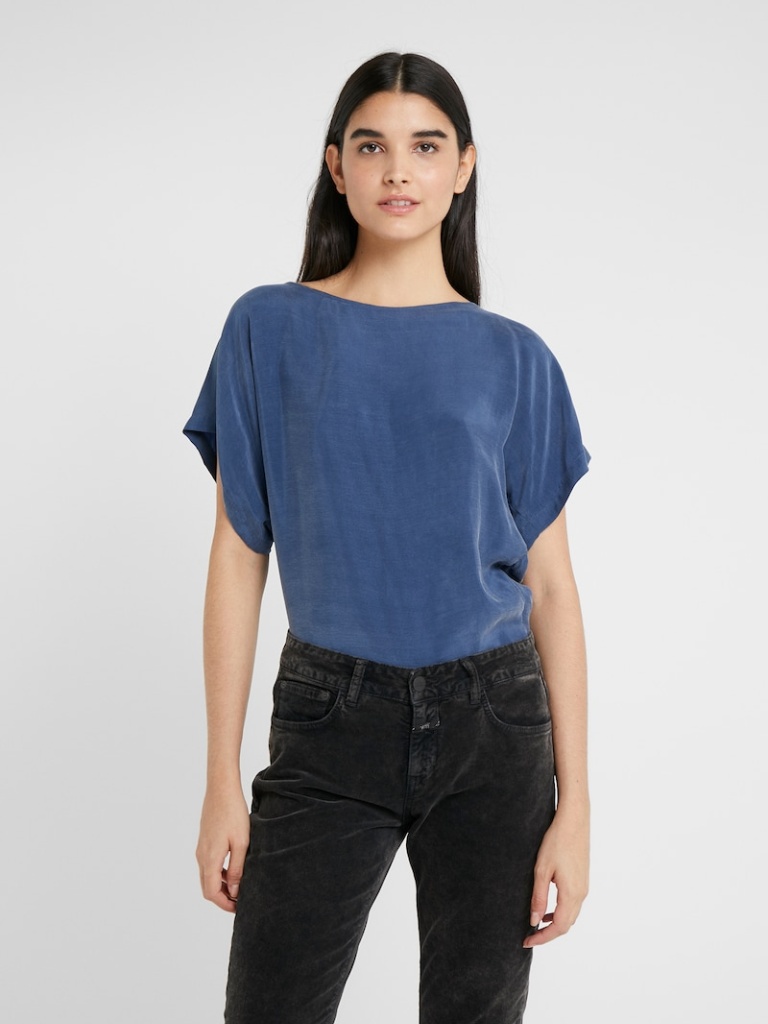
cotton relaxed short sleeve hip length French Tucked crew t-shirt